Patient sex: M
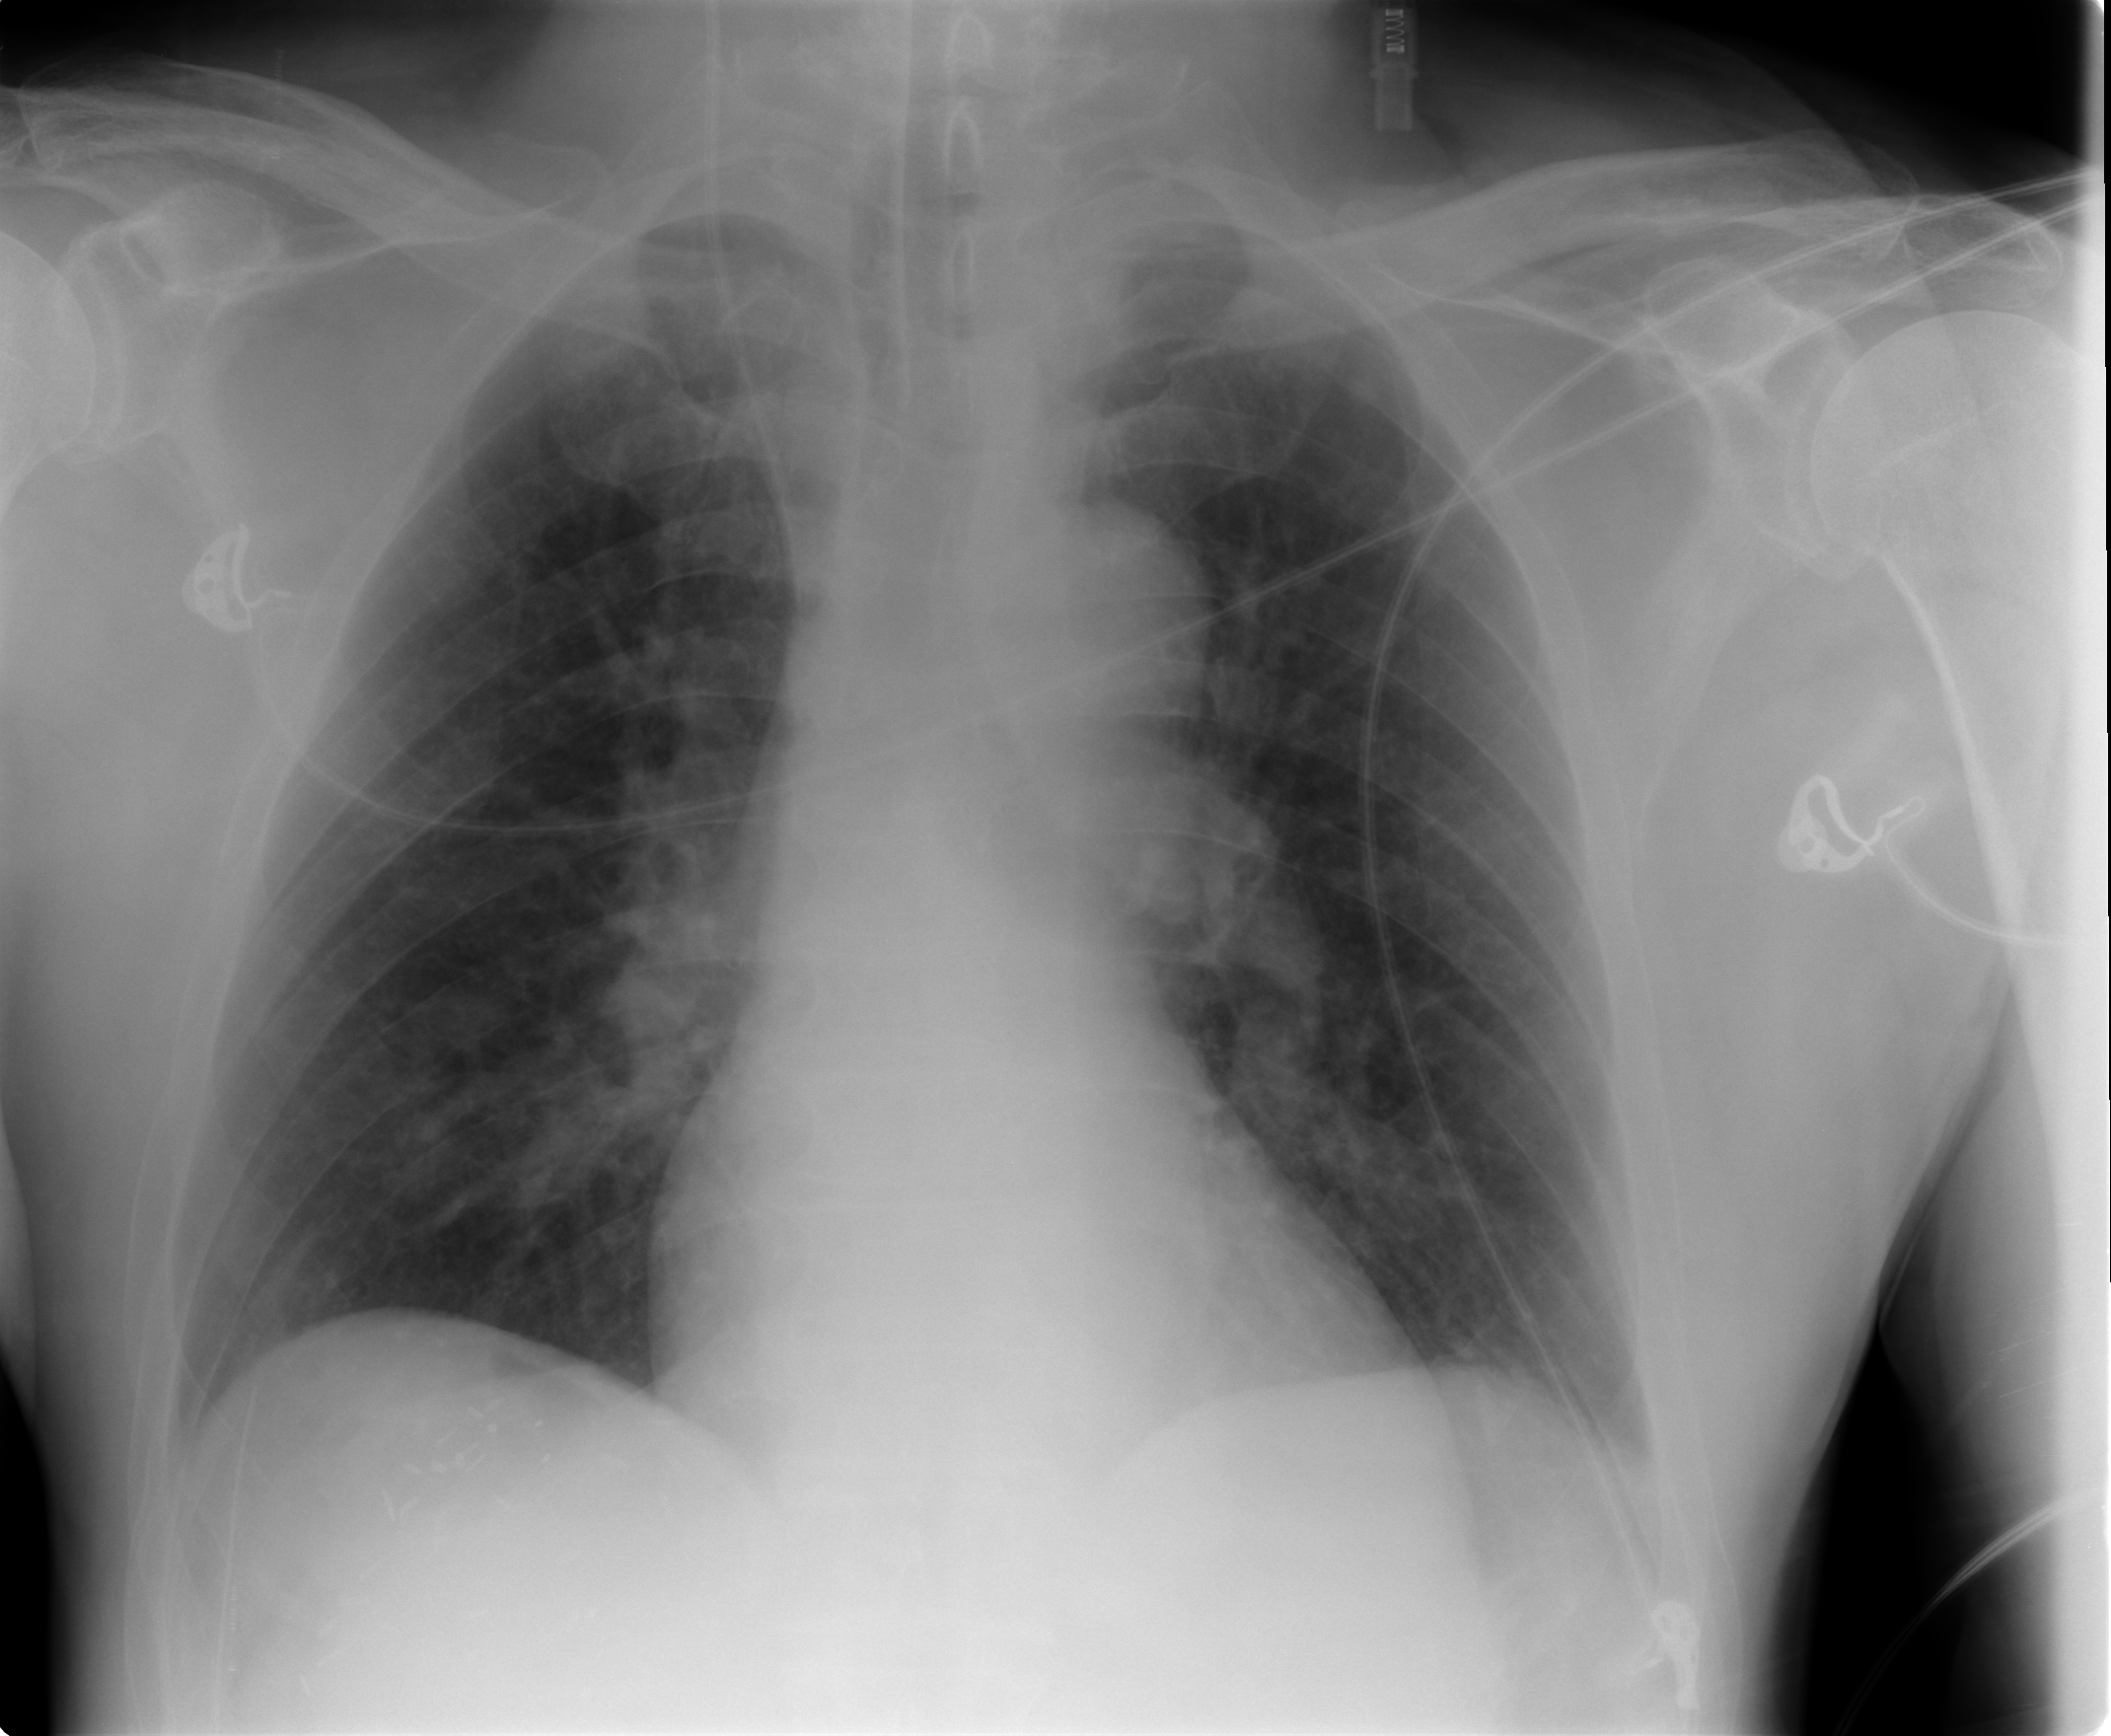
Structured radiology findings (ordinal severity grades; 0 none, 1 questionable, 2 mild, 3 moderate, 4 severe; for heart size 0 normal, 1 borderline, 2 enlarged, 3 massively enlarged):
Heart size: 0
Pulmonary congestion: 2
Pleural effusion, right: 0
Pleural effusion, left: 0
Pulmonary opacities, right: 0
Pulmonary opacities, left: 0
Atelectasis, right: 0
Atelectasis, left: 0